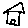
Label: house